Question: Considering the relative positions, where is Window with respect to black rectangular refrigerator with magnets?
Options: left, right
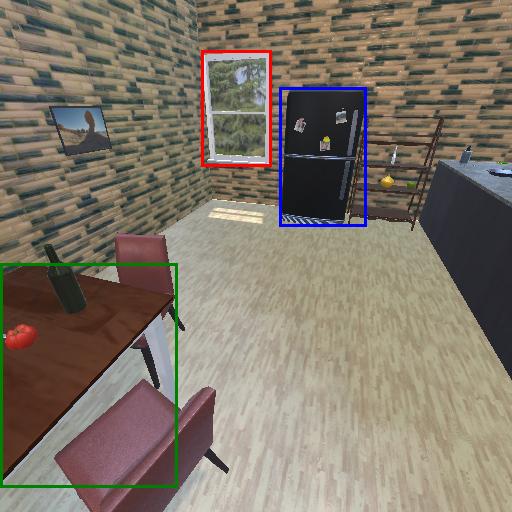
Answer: left